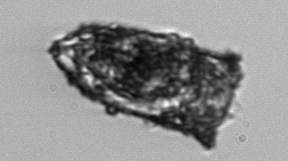
Label: Tintinnopsis